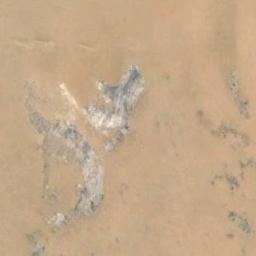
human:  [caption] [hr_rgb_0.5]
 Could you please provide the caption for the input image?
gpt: There are yellow desert with a line of bare land .

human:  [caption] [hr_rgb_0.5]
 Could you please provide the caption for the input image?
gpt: The light yellow desert covers the gray bare land .

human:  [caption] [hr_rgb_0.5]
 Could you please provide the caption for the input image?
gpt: The desert has yellow sand and some hills .

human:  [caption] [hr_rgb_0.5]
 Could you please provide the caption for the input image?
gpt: There are patches in this desert .

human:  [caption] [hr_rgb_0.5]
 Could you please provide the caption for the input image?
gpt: There are some rocks on a yellow desert .